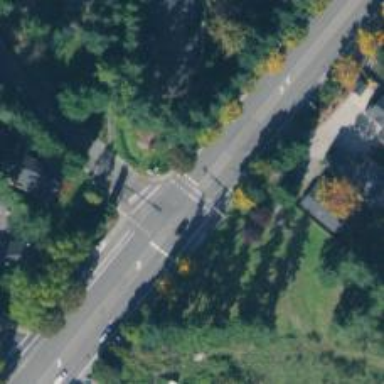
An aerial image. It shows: Asphalt footway with marked crossing. The crossing is indicated by lines.